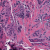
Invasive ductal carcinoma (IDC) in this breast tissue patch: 0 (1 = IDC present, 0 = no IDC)